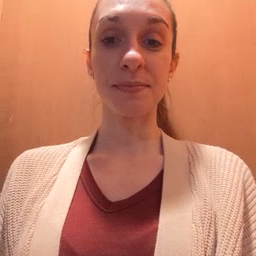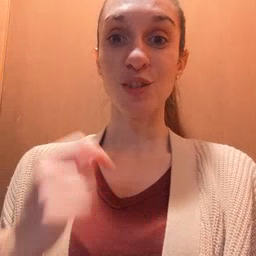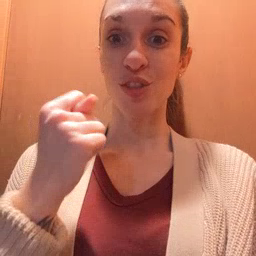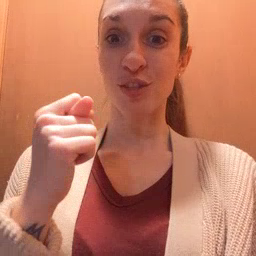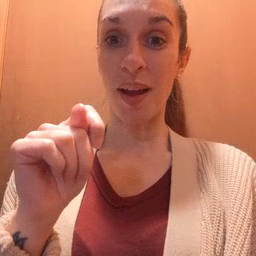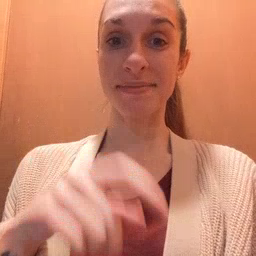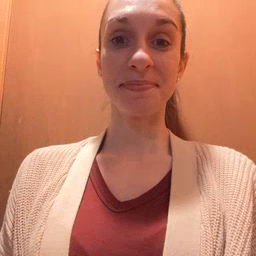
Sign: toy